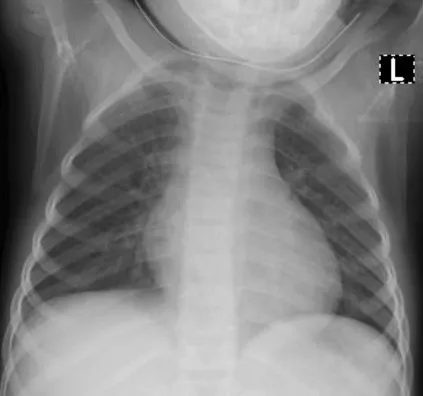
Patient two chest radiograph showing reticular opacities in the paracardiac and paratracheal regions with sparing of the lateral lung fields.
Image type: radiology (x_ray)